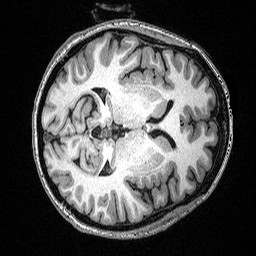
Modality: T1w
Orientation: axial
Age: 42
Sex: female
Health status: healthy
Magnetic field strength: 3 T
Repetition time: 2.53 s
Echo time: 0.00331 s